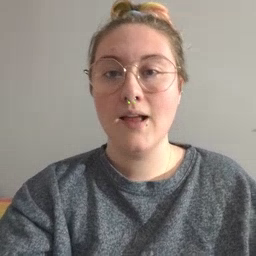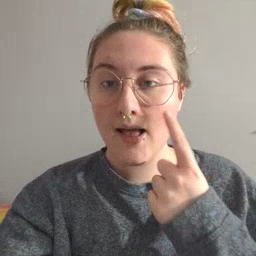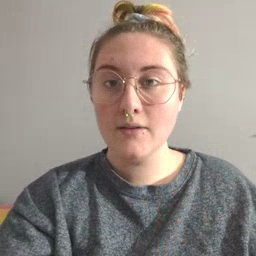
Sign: eye